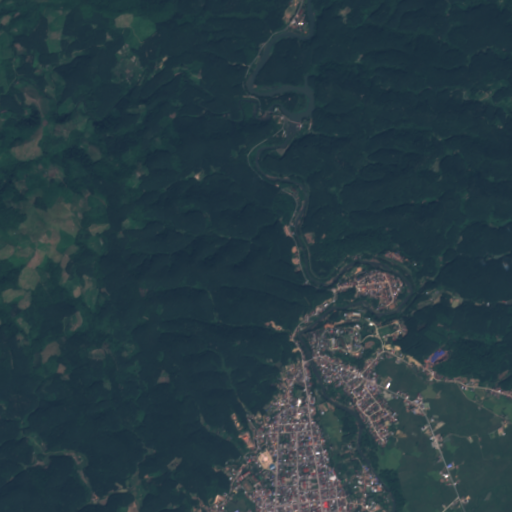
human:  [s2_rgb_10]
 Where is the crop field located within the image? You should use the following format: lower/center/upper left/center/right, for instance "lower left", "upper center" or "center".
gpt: The crop field is located in the lower right of the image.
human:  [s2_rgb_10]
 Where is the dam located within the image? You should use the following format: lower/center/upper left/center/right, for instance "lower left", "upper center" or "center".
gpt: The dam is located in the upper center of the image.
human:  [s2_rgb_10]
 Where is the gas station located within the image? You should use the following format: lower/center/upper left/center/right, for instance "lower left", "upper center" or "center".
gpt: The gas station is located in the lower right of the image.
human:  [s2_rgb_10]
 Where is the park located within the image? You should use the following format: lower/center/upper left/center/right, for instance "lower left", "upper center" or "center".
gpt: The park is located in the lower center of the image.
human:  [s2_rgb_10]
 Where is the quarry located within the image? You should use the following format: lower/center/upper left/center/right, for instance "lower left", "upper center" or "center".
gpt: There is no quarry in the image.